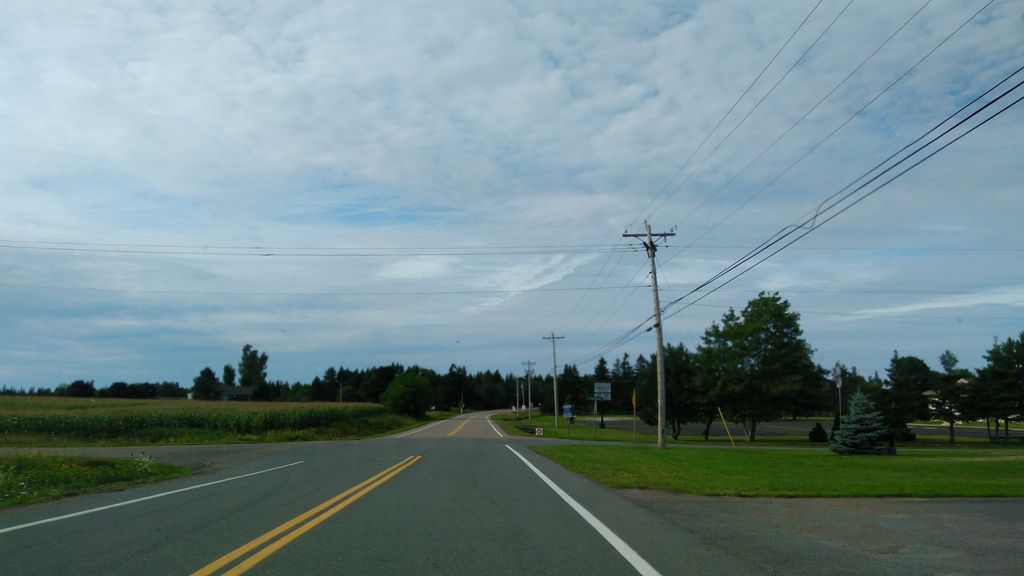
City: charlottetown